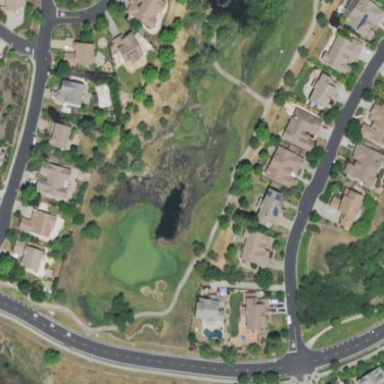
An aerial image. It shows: Picturesque scene of golf course with lateral water hazard.